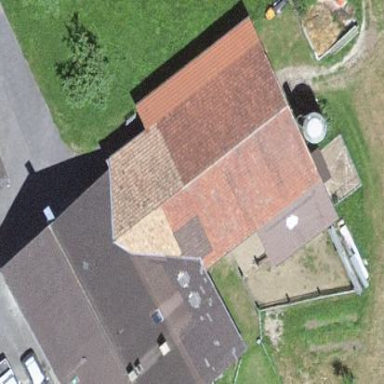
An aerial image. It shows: Farm building.